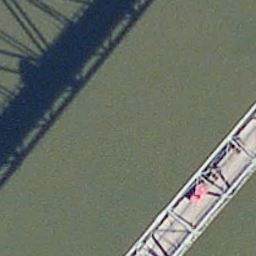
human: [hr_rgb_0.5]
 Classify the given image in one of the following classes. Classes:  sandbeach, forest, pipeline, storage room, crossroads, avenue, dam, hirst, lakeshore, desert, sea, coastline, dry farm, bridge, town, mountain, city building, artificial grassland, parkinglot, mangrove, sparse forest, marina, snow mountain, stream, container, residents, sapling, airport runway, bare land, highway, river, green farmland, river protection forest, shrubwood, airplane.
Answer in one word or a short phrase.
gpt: bridge